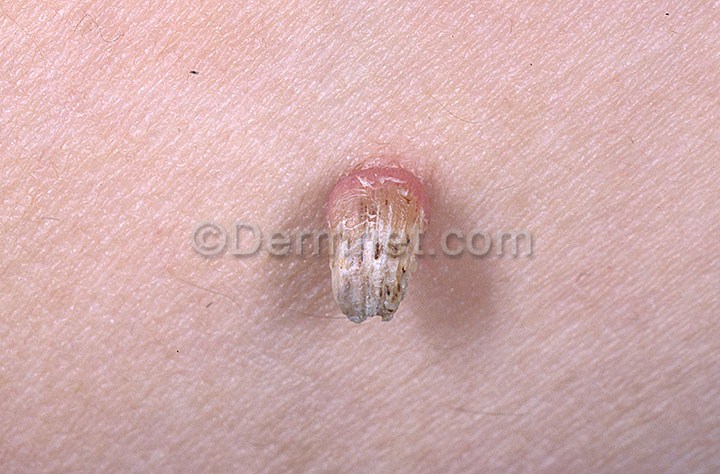
Disease: Warts Molluscum and other Viral Infections